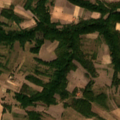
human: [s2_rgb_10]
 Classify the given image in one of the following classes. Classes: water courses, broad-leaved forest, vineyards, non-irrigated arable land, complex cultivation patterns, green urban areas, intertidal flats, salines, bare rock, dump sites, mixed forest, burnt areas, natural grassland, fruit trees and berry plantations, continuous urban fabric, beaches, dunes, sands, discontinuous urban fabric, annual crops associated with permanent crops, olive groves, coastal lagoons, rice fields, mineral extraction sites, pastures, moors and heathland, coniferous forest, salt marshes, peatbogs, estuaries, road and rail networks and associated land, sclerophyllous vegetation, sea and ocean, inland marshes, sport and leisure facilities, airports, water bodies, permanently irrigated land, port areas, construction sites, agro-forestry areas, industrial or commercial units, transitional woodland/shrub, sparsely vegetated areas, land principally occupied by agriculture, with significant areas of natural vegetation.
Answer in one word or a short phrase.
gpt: complex cultivation patterns, land principally occupied by agriculture, with significant areas of natural vegetation, broad-leaved forest